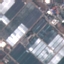
Land use / land cover class: Industrial